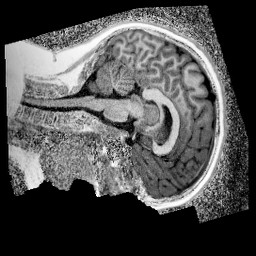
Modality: UNIT1_denoised
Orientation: sagittal
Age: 10
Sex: male
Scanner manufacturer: siemens
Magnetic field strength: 3 T
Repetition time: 4 s
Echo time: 0.00299 s